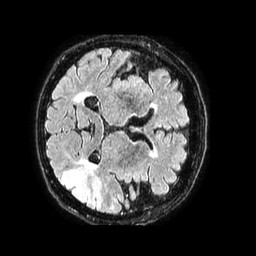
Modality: FLAIR
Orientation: axial
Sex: female
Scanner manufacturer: philips
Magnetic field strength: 1.5 T
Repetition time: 4.8 s
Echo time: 0.38 s